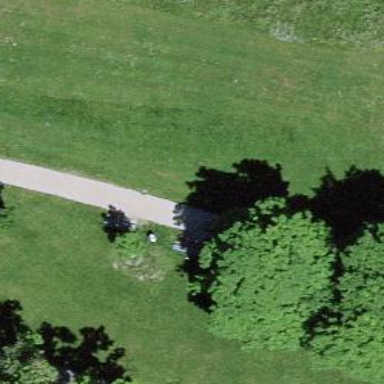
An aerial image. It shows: Bench for seating.